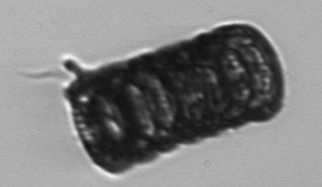
Label: Paralia_sulcata